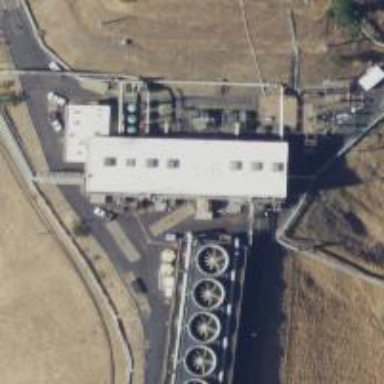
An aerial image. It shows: Generator for power supply.